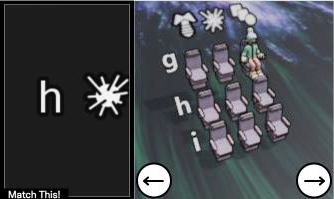
Task: seats
Answer: no